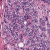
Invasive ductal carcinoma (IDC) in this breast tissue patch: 1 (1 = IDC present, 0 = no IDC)